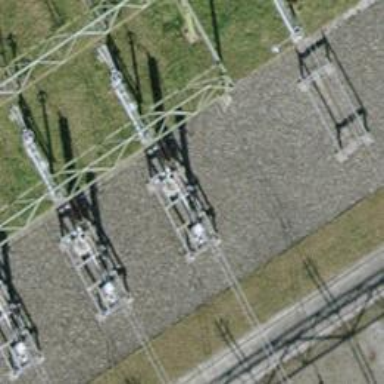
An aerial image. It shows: Insulator used in power equipment.